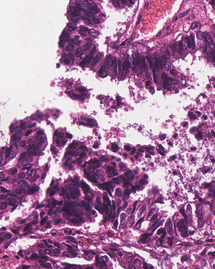
Tumor epithelial tissue: yes
Tumor-associated stroma tissue: yes
Normal tissue: no